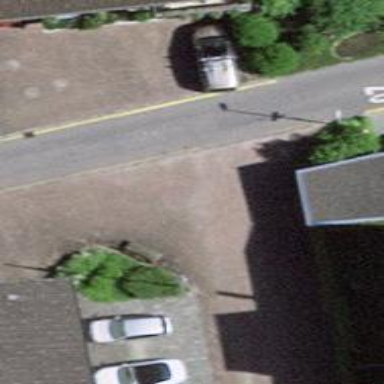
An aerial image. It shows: Brown bench in the vicinity.